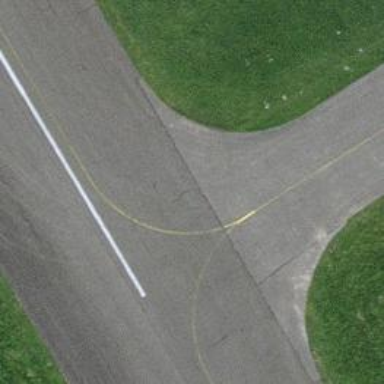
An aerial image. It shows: View of taxiway at the airport.